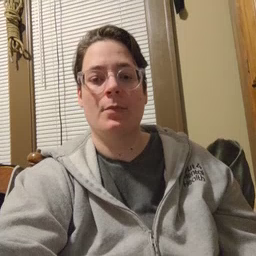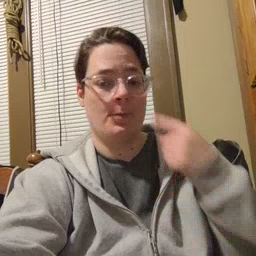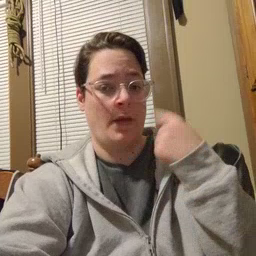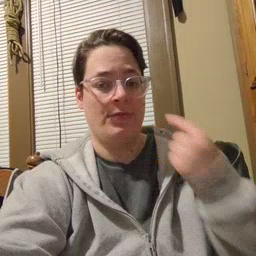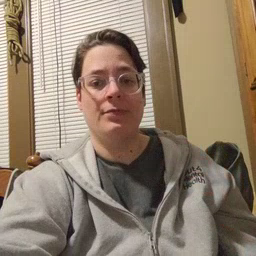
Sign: mouth